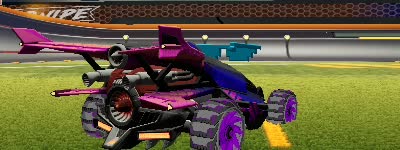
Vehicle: aftershock